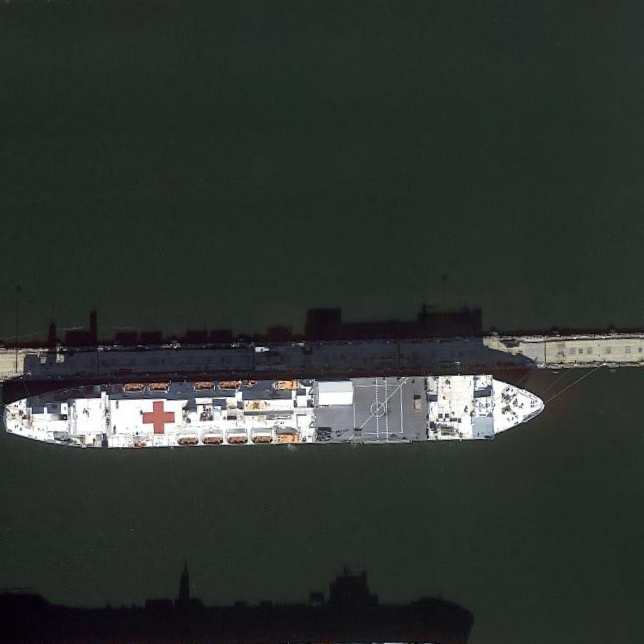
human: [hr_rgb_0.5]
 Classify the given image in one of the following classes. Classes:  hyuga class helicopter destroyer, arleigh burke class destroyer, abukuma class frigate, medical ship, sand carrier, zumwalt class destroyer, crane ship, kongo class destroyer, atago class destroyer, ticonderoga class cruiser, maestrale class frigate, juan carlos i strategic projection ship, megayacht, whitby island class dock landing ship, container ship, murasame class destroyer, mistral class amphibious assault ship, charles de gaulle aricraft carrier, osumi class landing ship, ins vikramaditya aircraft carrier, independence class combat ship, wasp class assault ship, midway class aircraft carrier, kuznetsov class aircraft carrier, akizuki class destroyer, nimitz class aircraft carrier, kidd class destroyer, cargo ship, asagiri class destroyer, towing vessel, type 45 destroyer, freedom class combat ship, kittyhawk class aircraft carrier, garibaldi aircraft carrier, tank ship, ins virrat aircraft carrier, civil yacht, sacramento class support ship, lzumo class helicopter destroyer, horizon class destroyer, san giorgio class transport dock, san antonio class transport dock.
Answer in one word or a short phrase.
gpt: Medical ship